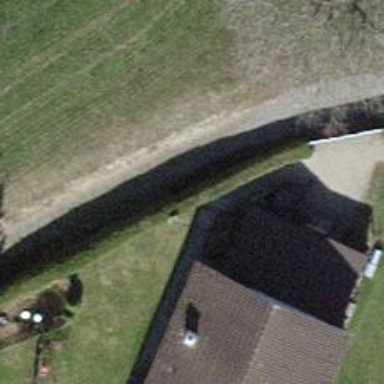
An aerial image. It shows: Hedge barrier.